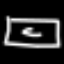
Label: square